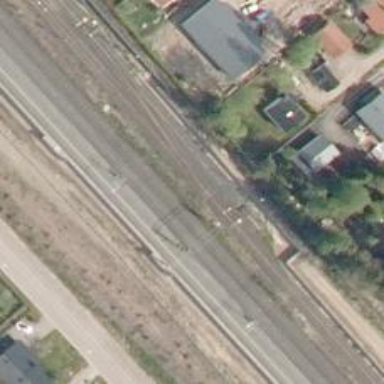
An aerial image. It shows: Railway track with electrified contact lines. This is siding track.